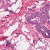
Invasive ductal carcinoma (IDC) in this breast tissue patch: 0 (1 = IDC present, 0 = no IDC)